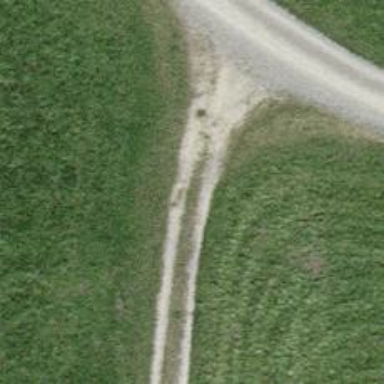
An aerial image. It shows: Ground track with tracktype of grade4.